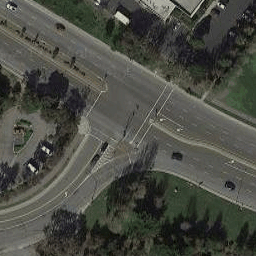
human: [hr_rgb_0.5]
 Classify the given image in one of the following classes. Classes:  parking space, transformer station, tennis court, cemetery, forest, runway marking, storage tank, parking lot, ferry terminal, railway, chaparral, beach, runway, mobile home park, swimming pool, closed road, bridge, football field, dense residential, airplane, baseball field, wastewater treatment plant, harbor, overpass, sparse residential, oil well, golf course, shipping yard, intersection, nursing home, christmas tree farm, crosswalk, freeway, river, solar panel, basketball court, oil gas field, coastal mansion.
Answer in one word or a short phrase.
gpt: intersection